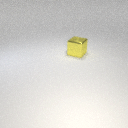
large yellow metal cube